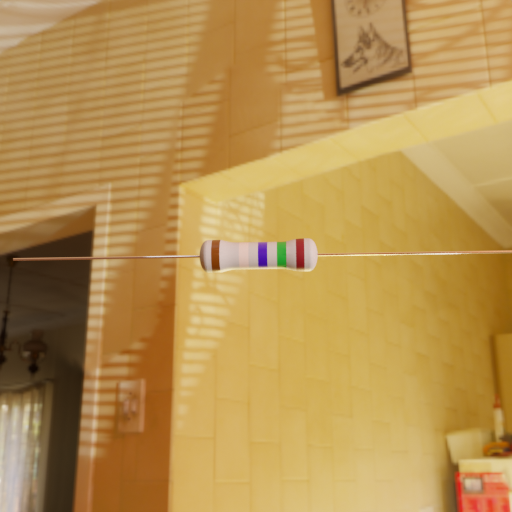
Resistor colour bands (in order): brown, white, blue, green, brown